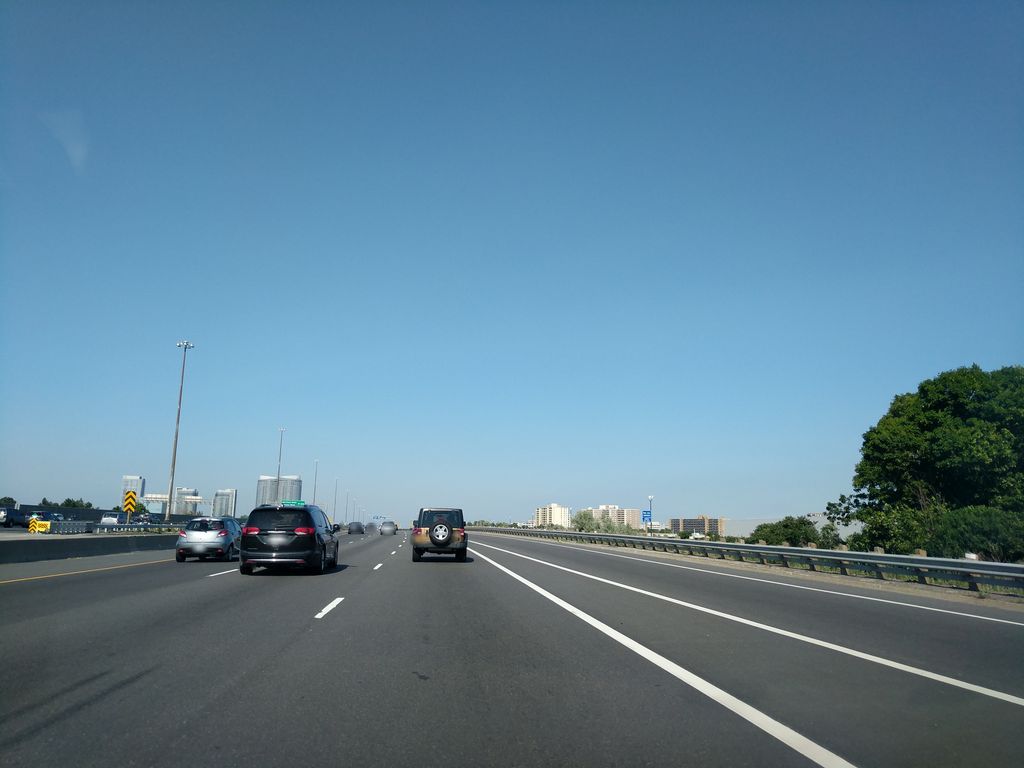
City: toronto